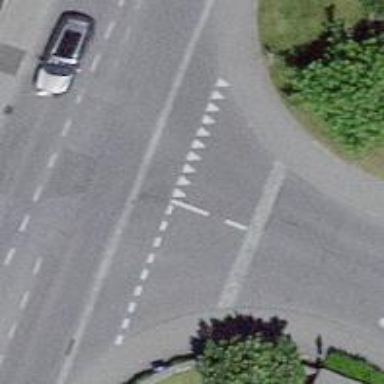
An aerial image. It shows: Road with "give way" sign.